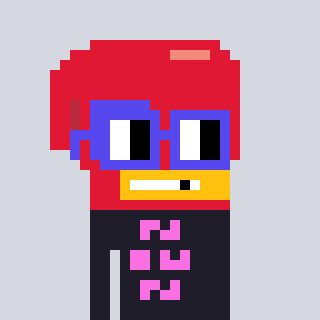
a pixel art character with square blue glasses, a boxing glove-shaped head and a grayscale-colored body on a cool background